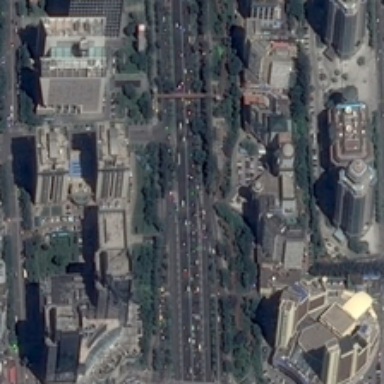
A large number of tall buildings have been built on both sides of the road .